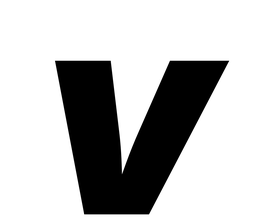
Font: Inter-Italic_Black_Italic